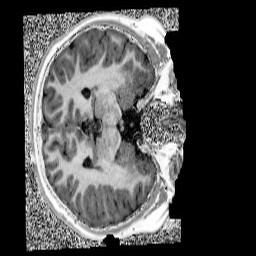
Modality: UNIT1
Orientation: axial
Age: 11
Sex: male
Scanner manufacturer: siemens
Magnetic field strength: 3 T
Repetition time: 4 s
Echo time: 0.00299 s